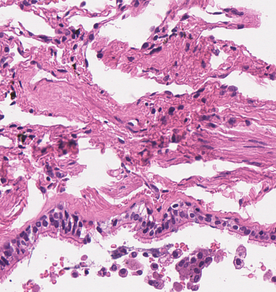
Tumor epithelial tissue: no
Tumor-associated stroma tissue: no
Normal tissue: yes